Question: I use ImageSpan to display image in textview.
The TextView is sinlgline with end ellipsize.
When image is in the end of textview and there is not enought space for it.
I think it should display "...".
But it display part of Image . The image is clipped in error.

the xml:
'''
<LinearLayout xmlns:android="http://schemas.android.com/apk/res/android"
xmlns:tools="http://schemas.android.com/tools"
android:layout_width="match_parent"
android:layout_height="match_parent"
android:paddingLeft="@dimen/activity_horizontal_margin"
android:paddingRight="@dimen/activity_horizontal_margin"
android:paddingTop="@dimen/activity_vertical_margin"
android:paddingBottom="@dimen/activity_vertical_margin"
tools:context=".MainActivity"
android:orientation="vertical">
<EditText
android:id="@+id/edittext"
android:layout_width="match_parent"
android:layout_height="wrap_content"/>
<Button
android:id="@+id/btn"
android:layout_width="wrap_content"
android:layout_height="wrap_content"
android:text="insert image"/>
<TextView
android:id="@+id/text"
android:layout_width="match_parent"
android:layout_height="wrap_content"
android:singleLine="true"
android:ellipsize="end"/>
</LinearLayout>
'''
the code:
'''
public class MainActivity extends Activity {
private EditText editText;
private Button button;
private TextView textView;
private static final String PATTERN = "\[\w+?\]";
private Pattern pattern;
@Override
protected void onCreate(Bundle savedInstanceState) {
super.onCreate(savedInstanceState);
setContentView(R.layout.activity_main);
editText = (EditText) findViewById(R.id.edittext);
button = (Button) findViewById(R.id.btn);
textView = (TextView) findViewById(R.id.text);
button.setOnClickListener(new View.OnClickListener() {
@Override
public void onClick(View v) {
insertImageSpan();
}
});
pattern = Pattern.compile(PATTERN);
editText.addTextChangedListener(new TextWatcher() {
@Override
public void beforeTextChanged(CharSequence s, int start, int count, int after) {
}
@Override
public void onTextChanged(CharSequence s, int start, int before, int count) {
}
@Override
public void afterTextChanged(Editable s) {
textView.setText(s);
}
});
}
private void insertImageSpan(){
insertTextInCurrentPosition(editText,"[face]");
int select = editText.getSelectionStart();
editText.setText(spanText(editText.getText()));
editText.setSelection(select);
}
public CharSequence spanText(CharSequence text) {
SpannableStringBuilder t = null;
if(text instanceof SpannableStringBuilder){
t = (SpannableStringBuilder) text;
}else{
t = new SpannableStringBuilder(text);
}
Matcher m = pattern.matcher(text);
while (m.find()) {
String mResult = m.group();
String key = mResult.substring(1, mResult.length() - 1);
ImageSpan[] spans = t.getSpans(m.start(),m.end(),ImageSpan.class);
if(spans== null || spans.length==0 ){
try{
ImageSpan span = new ImageSpan(this , R.drawable.ic_launcher);
t.setSpan(span , m.start() , m.end() , Spannable.SPAN_EXCLUSIVE_EXCLUSIVE);
}catch (Exception e){
continue;
}
}
}
return t;
}
public static void insertTextInCurrentPosition(EditText tv, CharSequence str) {
if (tv == null || TextUtils.isEmpty(str)) return;
tv.getText().replace(tv.getSelectionStart() , tv.getSelectionEnd() , str , 0 , str.length());
}
@Override
public boolean onCreateOptionsMenu(Menu menu) {
// Inflate the menu; this adds items to the action bar if it is present.
getMenuInflater().inflate(R.menu.menu_main, menu);
return true;
}
@Override
public boolean onOptionsItemSelected(MenuItem item) {
// Handle action bar item clicks here. The action bar will
// automatically handle clicks on the Home/Up button, so long
// as you specify a parent activity in AndroidManifest.xml.
int id = item.getItemId();
//noinspection SimplifiableIfStatement
if (id == R.id.action_settings) {
return true;
}
return super.onOptionsItemSelected(item);
}
}
'''
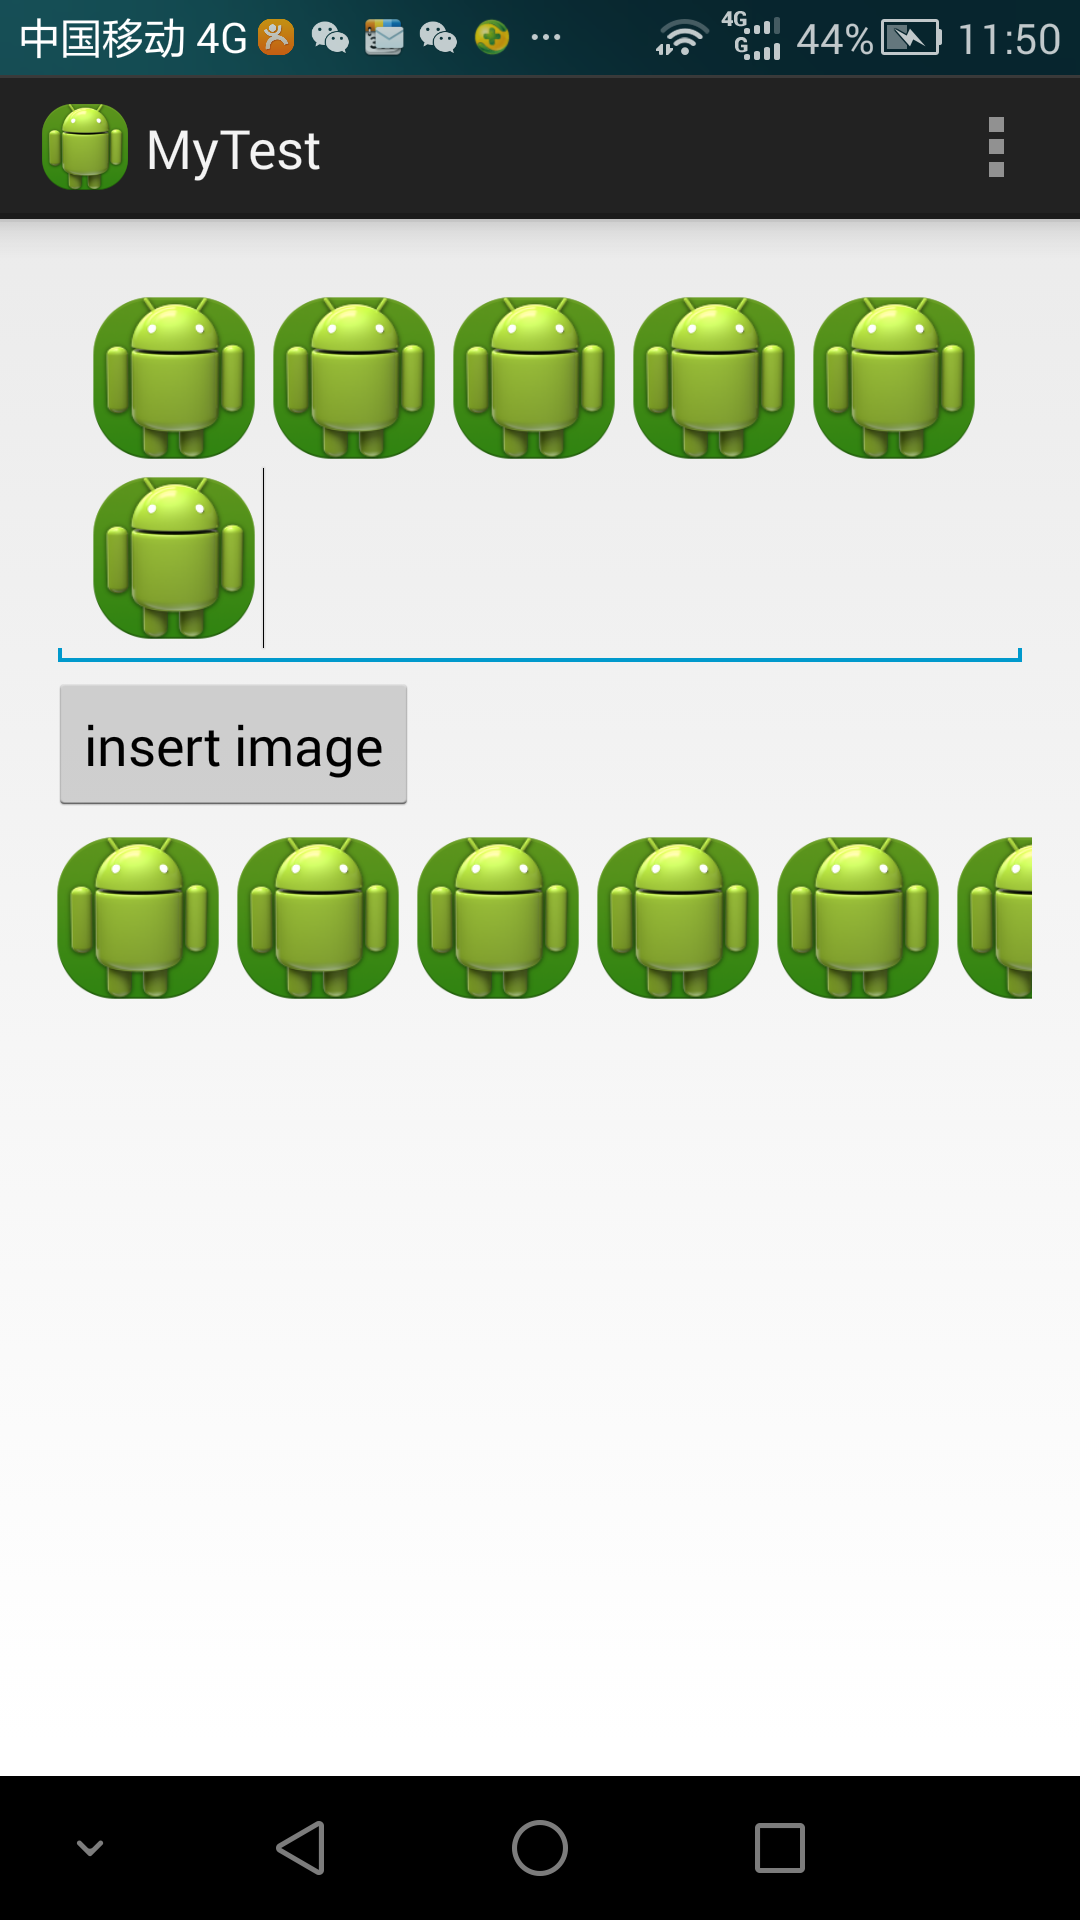
Answer: I use for the text before setting it into TextView.
'''
CharSequence cs = TextUtils.ellipsize(s, textView.getPaint(), textView.getWidth() - textView.getPaddingRight() - textView.getPaddingLeft(), TextUtils.TruncateAt.END);
textView.setText(cs);
'''